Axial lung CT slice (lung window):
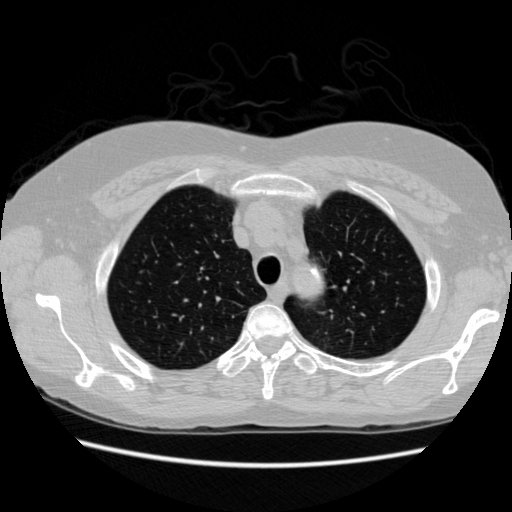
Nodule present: no